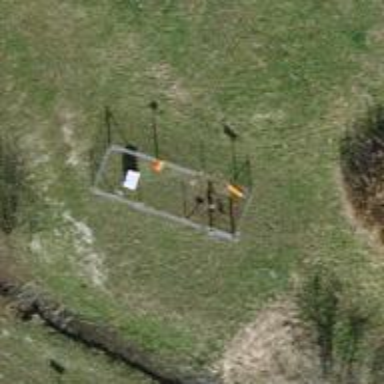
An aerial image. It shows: Aerial marker.